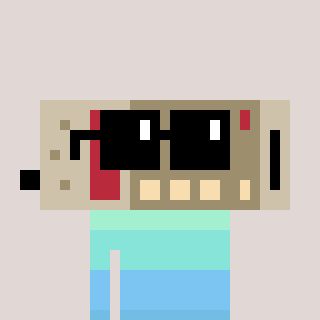
a pixel art character with square black sunglasses, a cordless phone-shaped head and a gunk-colored body on a warm background